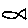
Label: fish